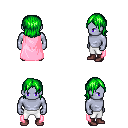
a pixel art fantasy rpg character, male body template, dark elf, purple skin, pink cape, white pants, green long bangs hairstyle, maroon shoes, four views (front, back, left, right), 2x2 character sprite sheet, small pixel art, hard edges, no anti-aliasing